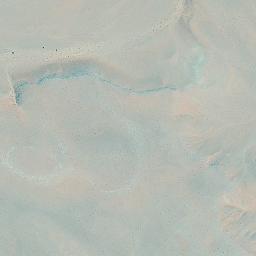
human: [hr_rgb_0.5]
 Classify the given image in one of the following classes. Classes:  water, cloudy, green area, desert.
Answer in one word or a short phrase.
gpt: desert